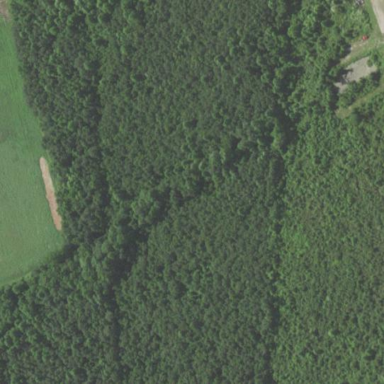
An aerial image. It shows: Mixed woodland with variety of leaf types and cycles.